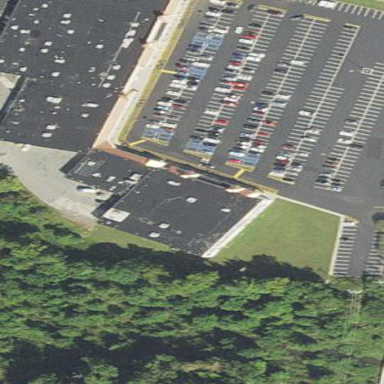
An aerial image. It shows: Mall building.